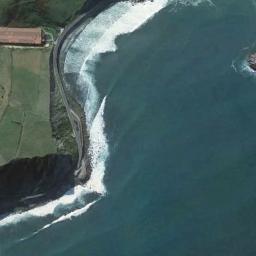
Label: beach